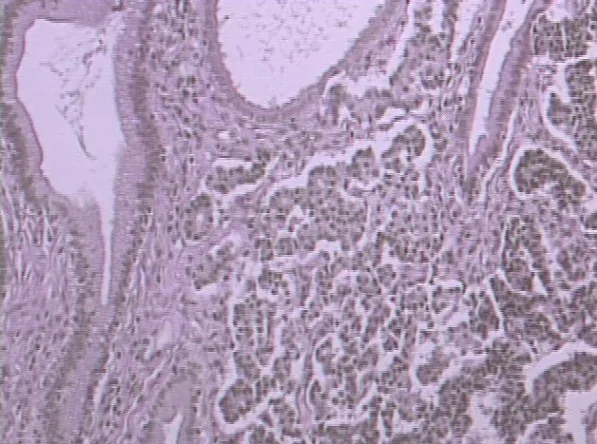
Histological section of Vater's ampulla showing a carcinoid with insular pattern (H&E, x250).
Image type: pathology (h&e)